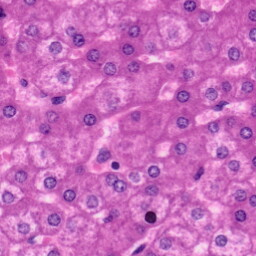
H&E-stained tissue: Liver